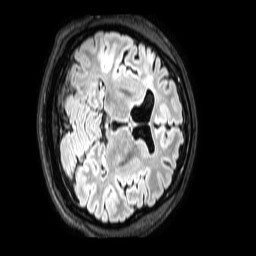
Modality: FLAIR
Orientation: axial
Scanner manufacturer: philips
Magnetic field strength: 3 T
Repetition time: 4.8 s
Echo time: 0.279 s